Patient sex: M
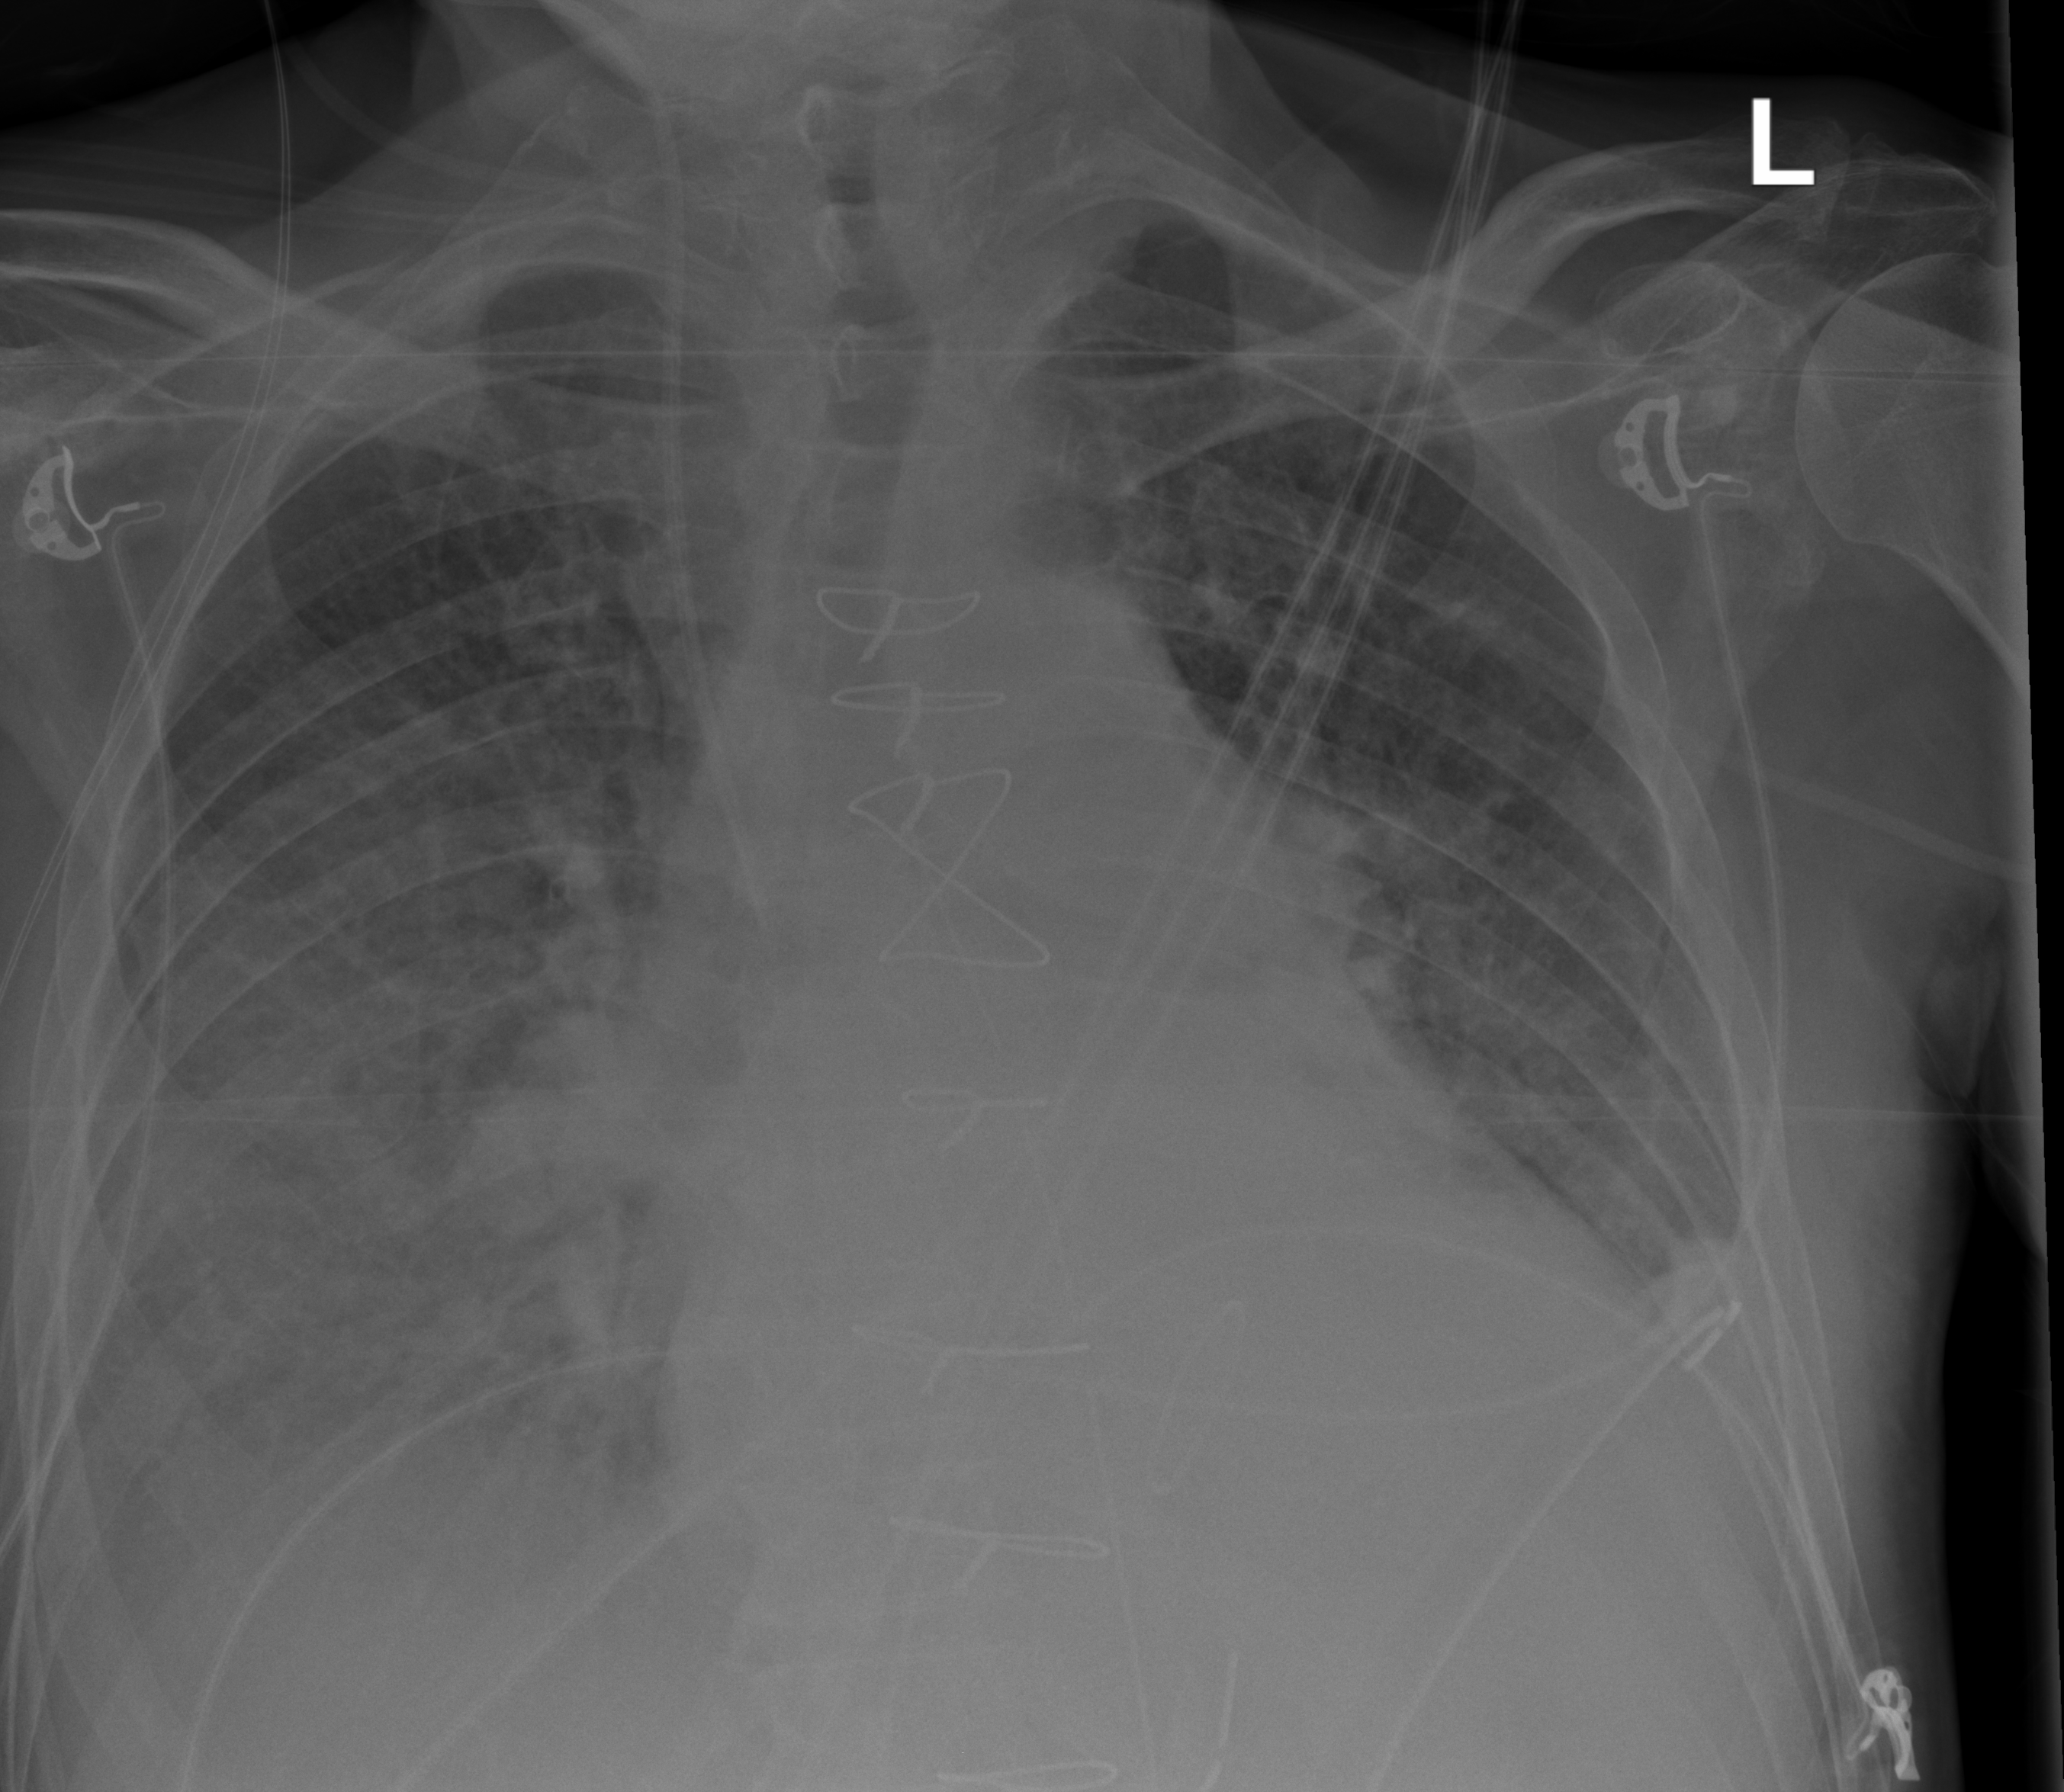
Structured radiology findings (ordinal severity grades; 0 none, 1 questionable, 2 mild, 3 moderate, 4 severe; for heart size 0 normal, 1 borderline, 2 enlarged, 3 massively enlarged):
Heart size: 2
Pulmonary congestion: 2
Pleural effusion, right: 3
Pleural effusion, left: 2
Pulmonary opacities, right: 3
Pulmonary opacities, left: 3
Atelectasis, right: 3
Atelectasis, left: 2